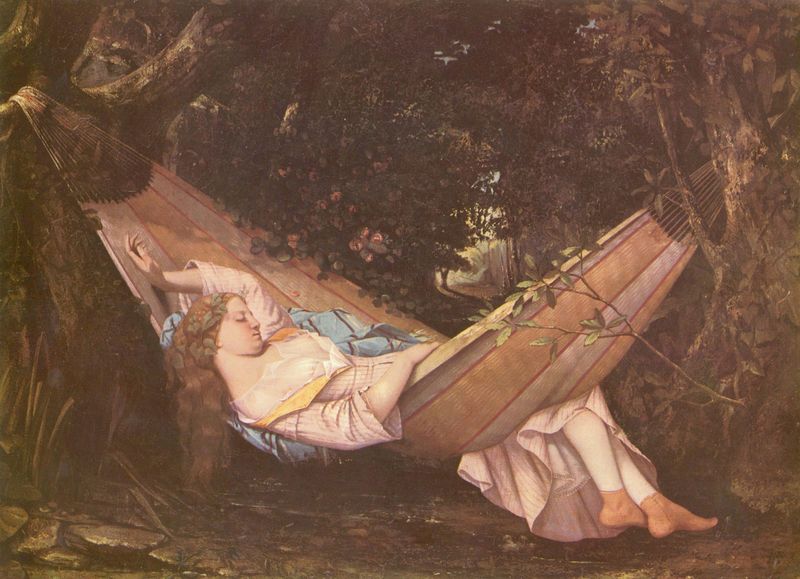
Titel: Die Hängematte
Künstler: Gustave Courbet
Standort: Winterthur
Institution: Sammlung Oskar Reinhart am Römerholz
Schlagwörter: baum, blau, blätter, dunkel, gemälde, hand, laub, schatten, schlaf, wasser, weiß, baumstämme, bäume, gelb, grün, mädchen, teich, äste, blumen, braun, brust, busen, finger, frankreich, frau, haar, hintergrund, kleid, licht, nacht, nase, dame, gras, rosen, rot, tuch, weg, beige, blond, jung, arm, arme, gesicht, lang, mensch, stein, steine, hände, baumstamm, erde, gräser, natur, schilf, zweige, busch, büsche, sonne, sträucher, boden, haare, lange haare, realismus, stoff, tücher, blatt, pflanzen, england, locken, rosa, wald, garten, beine, hellblau, brüste, füße, liegen, schlafen, schlafend, schlafende, mieder, fels, tag, vegetation, rast, romantik, seile, weiblich, detail, lesen, gestreift, muse, streifen, junge frau, erotik, liegend, barfuss, courbet, hängen, seil, schweben, lichtung, traum, kranz, entspannt, blua, buschwerk, mythos, nymphe, blattwerk, präraffaeliten, seerose, schwind, hängematte, träumen, chillen, laube, englisch, dschungel, weiblichkeit, keid, trau, leggins, rosetti, langes kleid, stiff, gustave courbet, leggings, blume im haar, menscg, nackte füße, märche, präraffaelite, fasser